如图 1，在直角梯形 \(ABCD\) 中，\(AB \parallel CD\)，\(AB \perp AD\)，\(AB = 6\sqrt{3}\)，\(CD = 8\sqrt{3}\)，\(AD = 6\)，点 \(E\)，\(F\) 分别为边 \(AB\)，\(CD\) 上的点，且 \(EF \parallel AD\)，\(AE = 4\sqrt{3}\)。将四边形 \(AEFD\) 沿 \(EF\) 折起，如图 2，使得平面 \(AEFD \perp\) 平面 \(EBCF\)，点 \(M\) 是四边形 \(AEFD\) 内（含边界）的动点，且直线 \(MB\) 与平面 \(AEFD\) 所成的角和直线 \(MC\) 与平面 \(AEFD\) 所成的角相等，则当三棱锥 \(M-BEF\) 的体积最大时，三棱锥 \(M-BEF\) 的外接球的表面积为\underline{\qquad}.

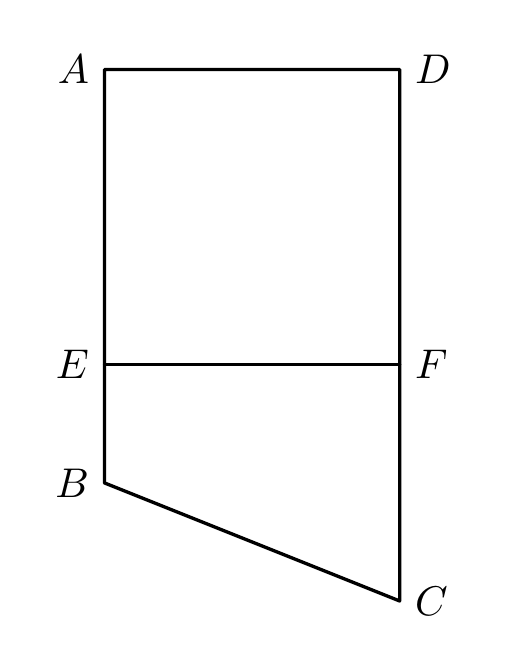
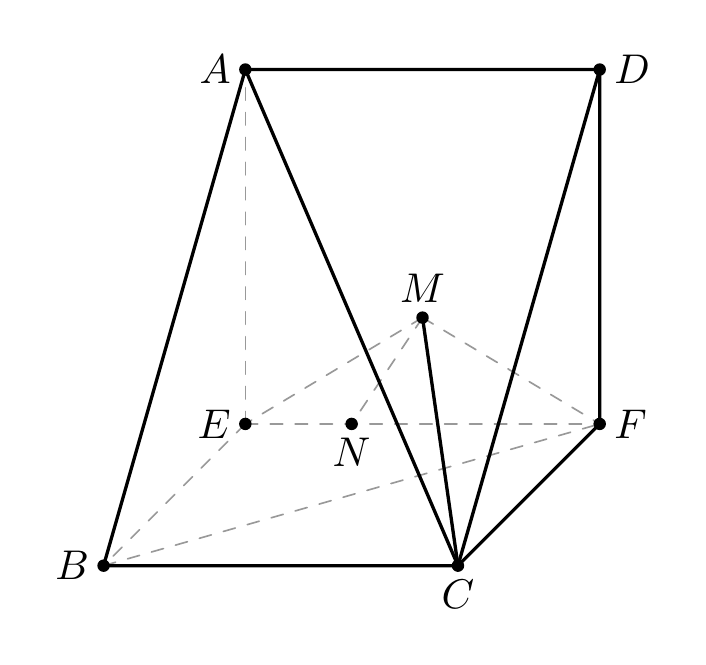
【解答】
【答案】$\boldsymbol{60\pi}$

【分析】
先结合线面角的定义与已知条件可得 $\angle BME = \angle CMF$，从而知 $MF = 2EM$，过点 $M$ 作 $MN \perp EF$ 于点 $N$，根据三棱锥的体积公式，将条件转化为 $MN$ 取得最大值，再结合勾股定理确定点 $M$ 的位置，然后利用补形法求外接球的半径即可。

【详解】
翻折前，$BE \perp EF$，
因为平面 $AEFD \perp$ 平面 $EBCF$，平面 $AEFD \cap$ 平面 $EBCF = EF$，$BE \subset$ 平面 $EBCF$，
所以 $BE \perp$ 平面 $AEFD$，
所以 $\angle BME$ 即为直线 $MB$ 与平面 $AEFD$ 所成的角，
同理可得，$\angle CMF$ 即为直线 $MC$ 与平面 $AEFD$ 所成的角，
因为直线 $MB$ 与平面 $AEFD$ 所成的角和直线 $MC$ 与平面 $AEFD$ 所成的角相等，
所以 $\angle BME = \angle CMF$，

而 $\tan\angle BME = \dfrac{BE}{EM} = \dfrac{2\sqrt{3}}{EM}$，$\tan\angle CMF = \dfrac{CF}{MF} = \dfrac{4\sqrt{3}}{MF}$，
所以 $\dfrac{2\sqrt{3}}{EM} = \dfrac{4\sqrt{3}}{MF}$，即 $MF = 2EM$，

设 $EM = x$，则 $MF = 2x$，
过点 $M$ 作 $MN \perp EF$ 于点 $N$，
因为平面 $AEFD \perp$ 平面 $EBCF$，平面 $AEFD \cap$ 平面 $EBCF = EF$，$MN \subset$ 平面 $AEFD$，
所以 $MN \perp$ 平面 $EBCF$，即点 $M$ 到平面 $EBCF$ 的距离为 $MN$。

因为三棱锥 $M-BEF$ 的体积 $V = \dfrac{1}{3}S_{\triangle BEF} \cdot MN$，且 $S_{\triangle BEF}$ 为定值，
所以要使三棱锥 $M-BEF$ 的体积取得最大值，则需 $MN$ 取得最大值。

设 $MN = h$，$EN = y$，则 $FN = EF - EN = 6 - y$，
由勾股定理知，$EM^2 = EN^2 + MN^2$，$MF^2 = MN^2 + FN^2$，
所以 $x^2 = y^2 + h^2$，$4x^2 = h^2 + (6 - y)^2$，
消去 $x$ 整理得，$h^2 = -y^2 - 4y + 12 = -(y + 2)^2 + 16$，$y \in [0, 6]$，

当 $y = 0$ 时，$h^2$ 取得最大值 $12$，即 $h$ 取得最大值 $2\sqrt{3}$，此时点 $M$ 在线段 $AE$ 上，且 $EM = h = 2\sqrt{3}$，
所以 $EB$，$EF$，$EM$ 两两垂直，
所以三棱锥 $M-BEF$ 的外接球就是以 $EB$，$EF$，$EM$ 为邻边构成的长方体的外接球，

所以 $2R = \sqrt{EB^2 + EF^2 + EM^2} = \sqrt{(2\sqrt{3})^2 + 6^2 + (2\sqrt{3})^2} = 2\sqrt{15}$，
所以外接球的半径 $R = \sqrt{15}$，

所以当三棱锥 $M-BEF$ 的体积最大时，三棱锥 $M-BEF$ 外接球的表面积为 $4\pi R^2 = 4\pi \cdot (\sqrt{15})^2 = 60\pi$。

故答案为：$\boldsymbol{60\pi}$。

【点睛】
方法点睛：解决与球相关的切、接问题，其通法是作出截面，将空间几何问题转化为平面几何问题求解，其解题思维流程如下：
(1) 定球心：如果是内切球，球心到切点的距离相等且为球的半径；如果是外接球，球心到接点的距离相等且为半径；
(2) 作截面：选准最佳角度做出截面（要使这个截面尽可能多的包含球、几何体的各种元素以及体现这些元素的关系），达到空间问题平面化的目的；
(3) 求半径下结论：根据作出截面中的几何元素，建立关于球的半径的方程，并求解。
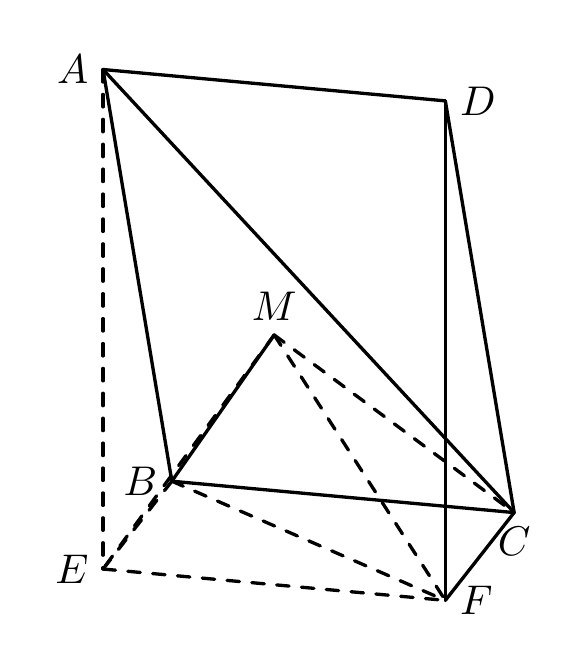